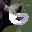
Label: 6